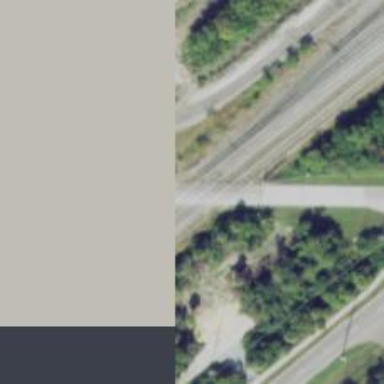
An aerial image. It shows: Rail spur service.